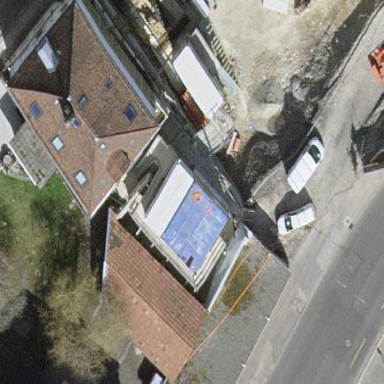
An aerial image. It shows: Garage.